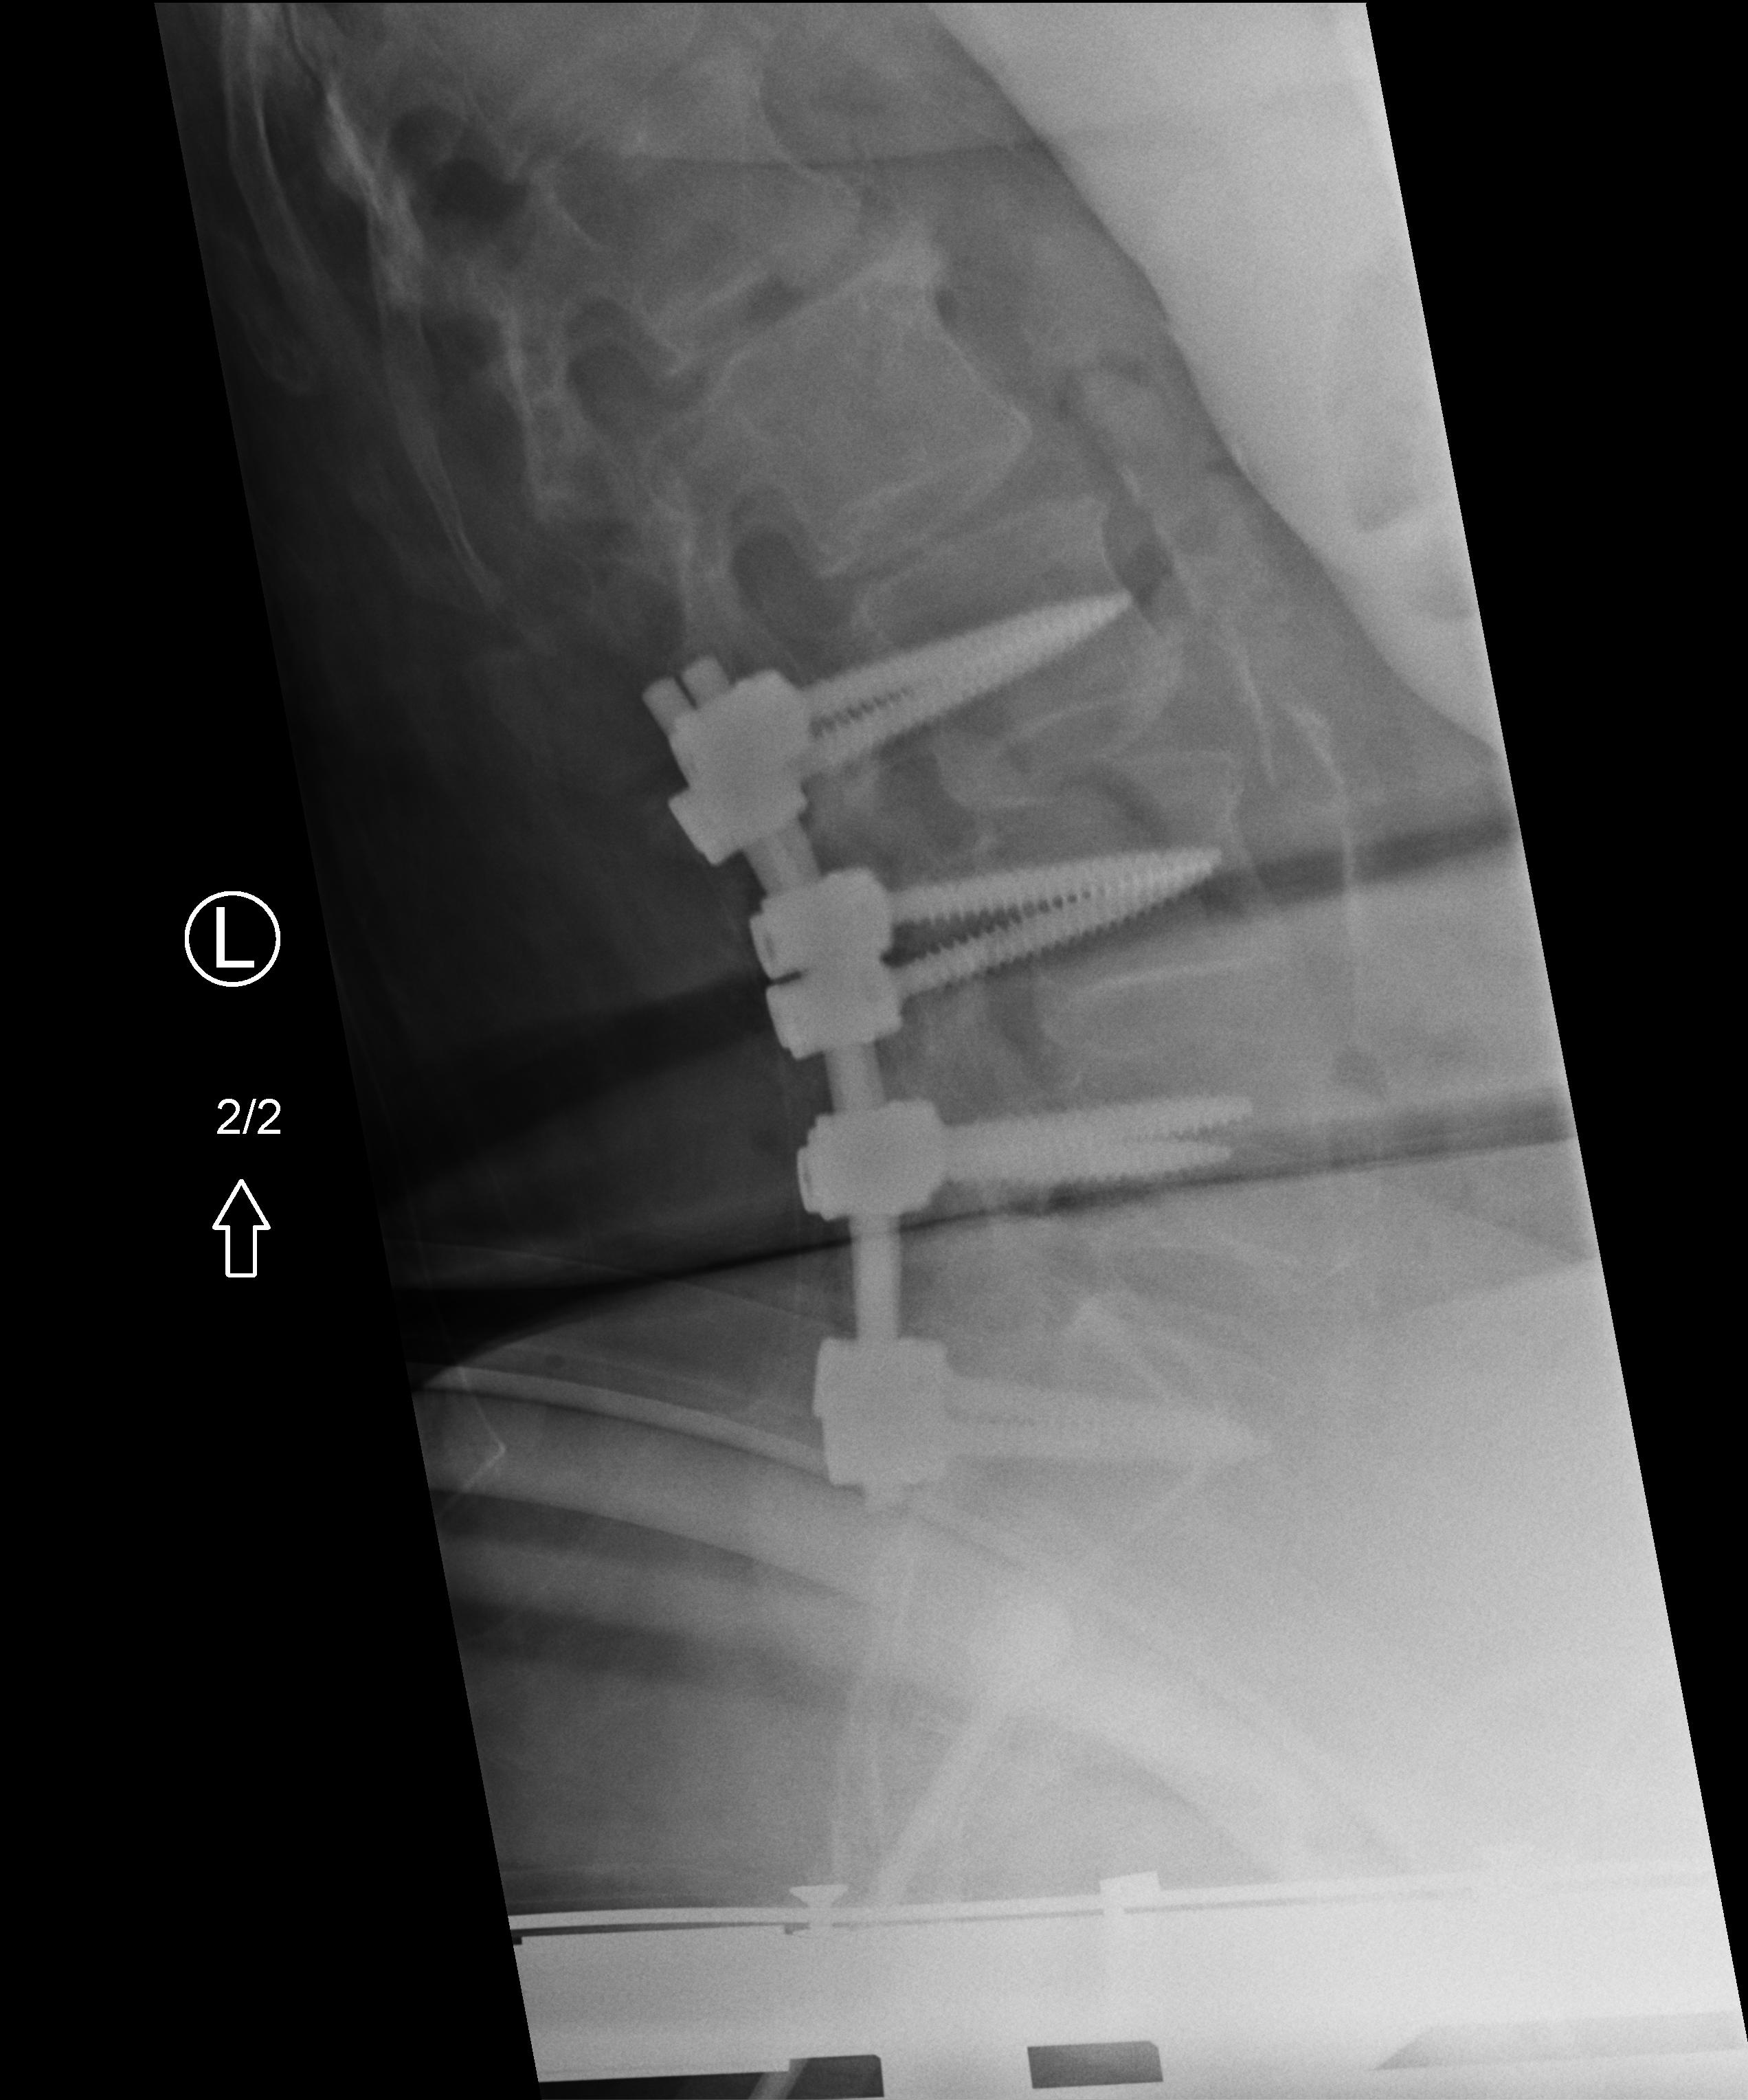
View: L5 S1
Implant manufacturer: Styker everest (K2M)